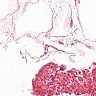
Metastatic tissue present: no